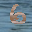
Label: 6